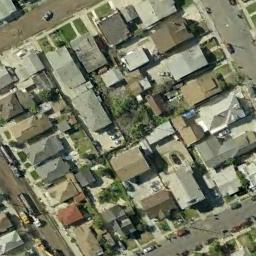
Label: dense_residential